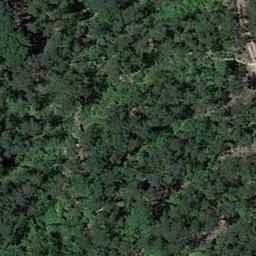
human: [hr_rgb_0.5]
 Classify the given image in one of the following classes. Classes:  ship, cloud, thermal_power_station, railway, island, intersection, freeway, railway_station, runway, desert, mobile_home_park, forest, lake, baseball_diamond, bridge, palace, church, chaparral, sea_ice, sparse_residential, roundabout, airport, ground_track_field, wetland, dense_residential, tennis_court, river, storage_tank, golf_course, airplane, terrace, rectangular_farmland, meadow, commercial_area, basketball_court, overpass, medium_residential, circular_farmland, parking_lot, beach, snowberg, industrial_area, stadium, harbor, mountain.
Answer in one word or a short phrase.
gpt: forest